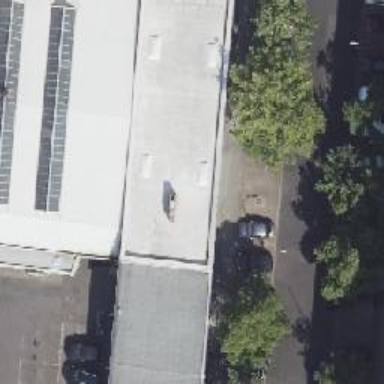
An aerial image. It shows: Car shop with car sales available.